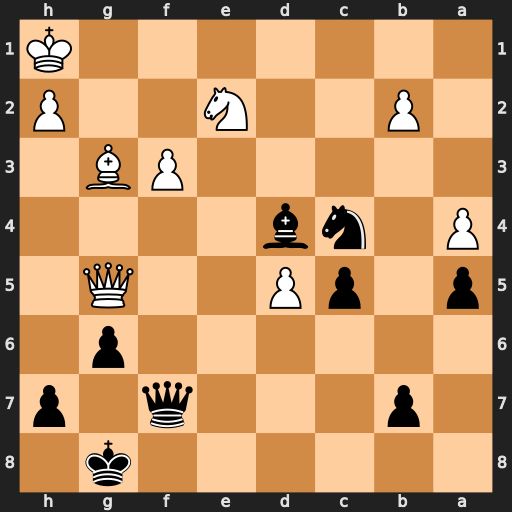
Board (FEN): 6k1/1p3q1p/6p1/p1pP2Q1/P1nb4/5PB1/1P2N2P/7K
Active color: b
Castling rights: -
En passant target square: -
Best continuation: Qxf3#